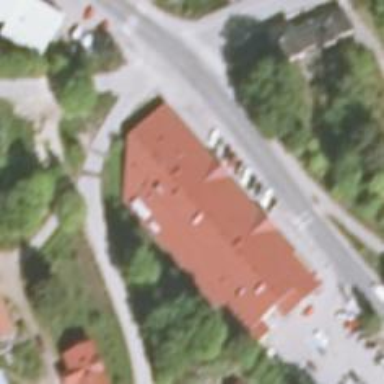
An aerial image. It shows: Supermarket.